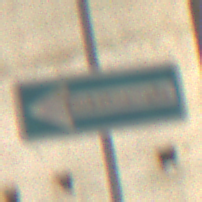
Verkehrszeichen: EinbahnstrasseLinksweisend
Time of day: MorningAfternoon
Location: Roofed (Suburban)
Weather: PartlyCloudy
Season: Winter
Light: Natural